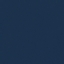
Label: SeaLake